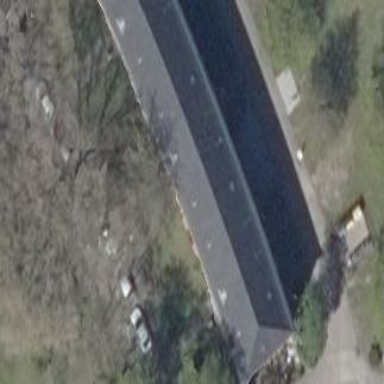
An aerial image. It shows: Gabled-roof building with apartments. The roof is covered with roof tiles.